Question: I'm a beginner of Pov-Ray and I'm trying to create a lathe object in Pov-Ray, and it looks broken somehow. Could someone give me some suggestion on how to fix it?

The code I used to create is
'''
#include "colors.inc"
global_settings {
max_trace_level 5
assumed_gamma 1.0
radiosity {
pretrace_start 0.08
pretrace_end 0.01
count 35
nearest_count 5
error_bound 1.8
recursion_limit 2
low_error_factor .5
gray_threshold 0.0
minimum_reuse 0.015
brightness 1
adc_bailout 0.01/2
}
}
#default {
texture {
pigment {rgb 1}
finish {
ambient 0.0
diffuse 0.6
specular 0.6 roughness 0.001
reflection { 0.0 1.0 fresnel on }
conserve_energy
}
}
}
light_source { <050,250,250> 1 }
background { rgb <0,.25,.5> }
camera{
location <250,250,250>
look_at <0,100,0>
}
lathe{
quadratic_spline
38,
<32.8000,<PHONE>>,
<37.8000,<PHONE>>,
<43.3000,<PHONE>>,
<49.3000,<PHONE>>,
<53.8000,<PHONE>>,
<58.3000,<PHONE>>,
<61.8000,<PHONE>>,
<64.3000,<PHONE>>,
<65.3000,<PHONE>>,
<64.3000,<PHONE>>,
<61.8000,<PHONE>>,
<58.3000,<PHONE>>,
<53.3000,<PHONE>>,
<46.3000,<PHONE>>,
<38.8000,<PHONE>>,
<30.3000,<PHONE>>,
<23.3000,<PHONE>>,
<17.8000,<PHONE>>,
<13.8000,<PHONE>>,
<13.8000,<PHONE>>,
<10.3000,<PHONE>>,
<7.2500,<PHONE>>,
<5.7500,<PHONE>>,
<4.7500,<PHONE>>,
<4.2500,<PHONE>>,
<3.7500,88.2000>,
<3.7500,70.3000>,
<3.7500,53.8000>,
<4.7500,39.8000>,
<6.7500,25.8000>,
<8.2500,20.3000>,
<11.3000,16.8000>,
<17.3000,14.3000>,
<25.3000,11.3000>,
<33.8000,9.2500>,
<41.3000,7.7500>,
<48.3000,5.7500>,
<48.8000,0.2500>
texture{
pigment{color White}
finish { phong 0.5}}
}
'''
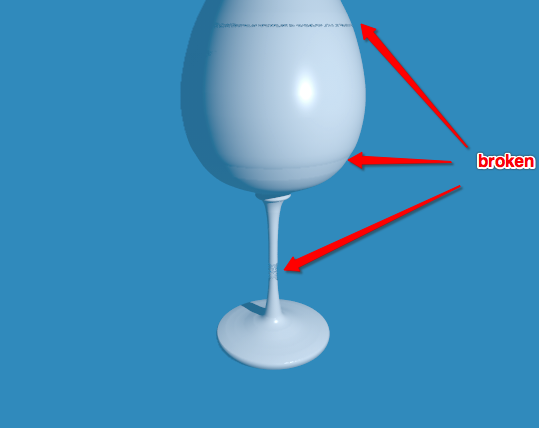
Answer: This seems to be caused by inaccuracies in 'quadratic_spline''s calculations. Using 'cubic_spline' as a more precise method should solve the issue.